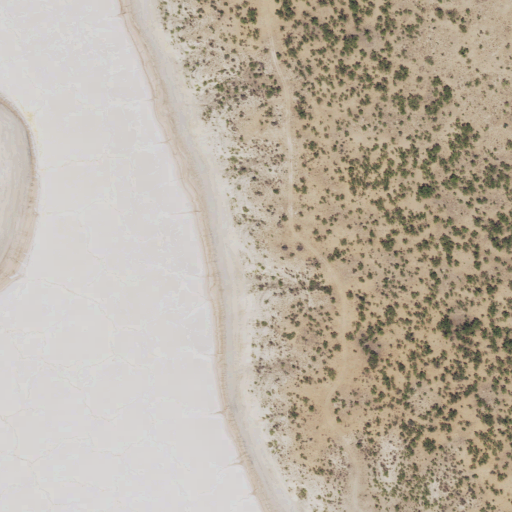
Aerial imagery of valley in Texas named Buzzard Draw containing shrub, open water, and barren land